Question: Game Rule: Clicking a light toggles itself and its adjacent (up, down, left, right) lights. What is the minimum number of clicks required to turn off all the lights?
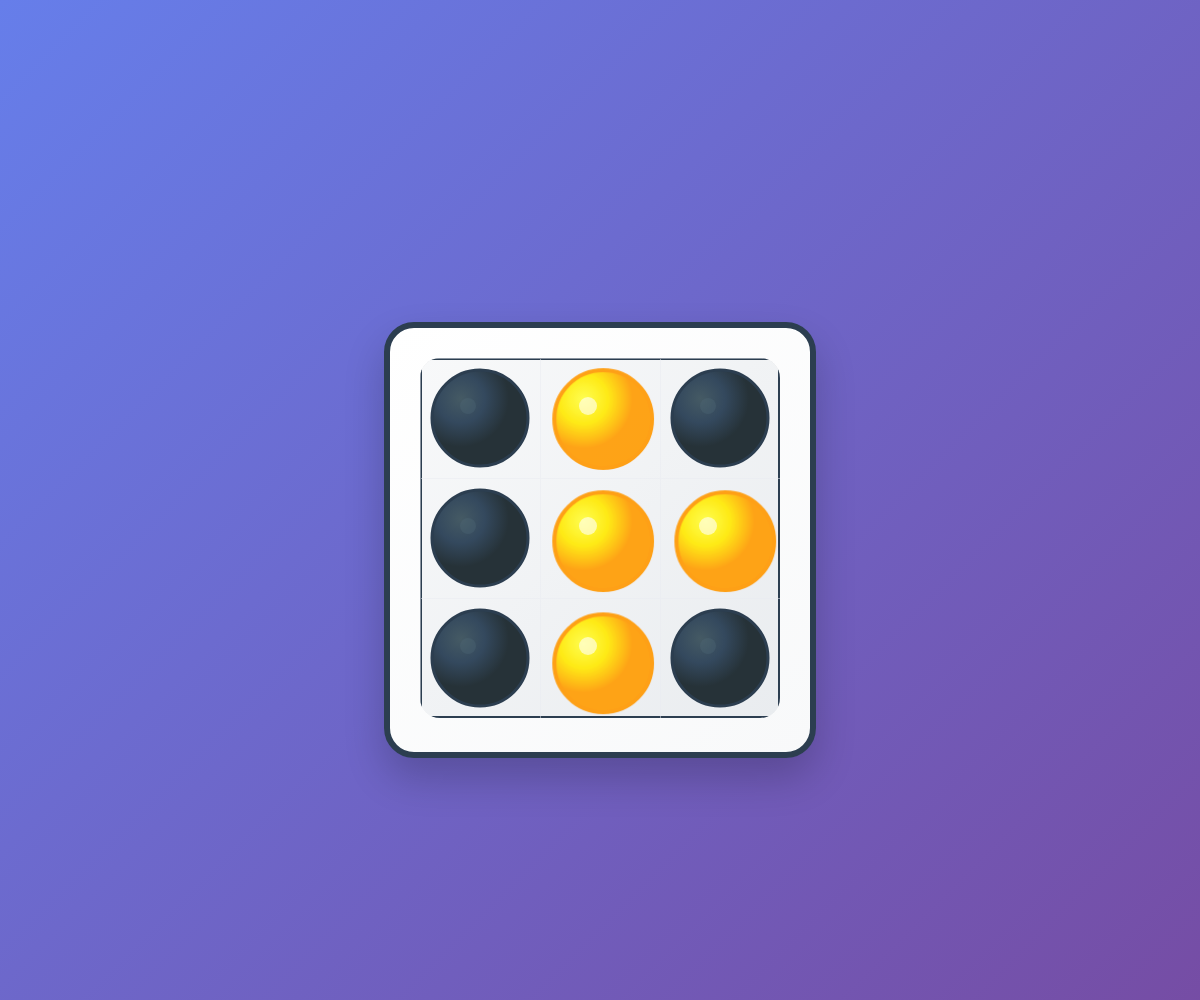
Answer: 3